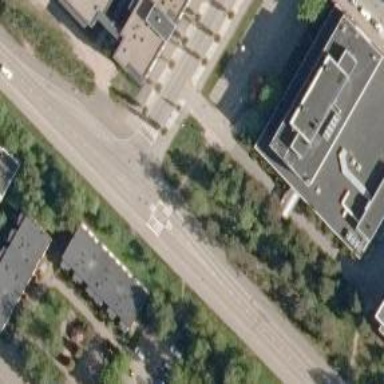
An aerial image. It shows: Marked road crossing with pedestrian island.